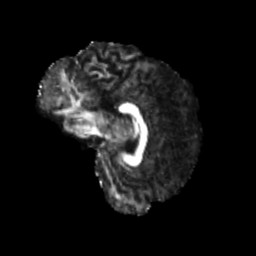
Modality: FA
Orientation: sagittal
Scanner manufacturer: siemens
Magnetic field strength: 3 T
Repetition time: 4 s
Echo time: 0.0594 s